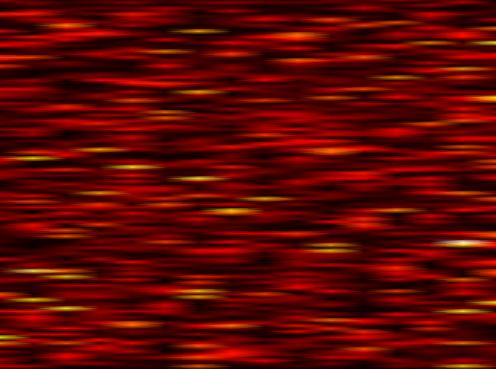
Label: FOFDM